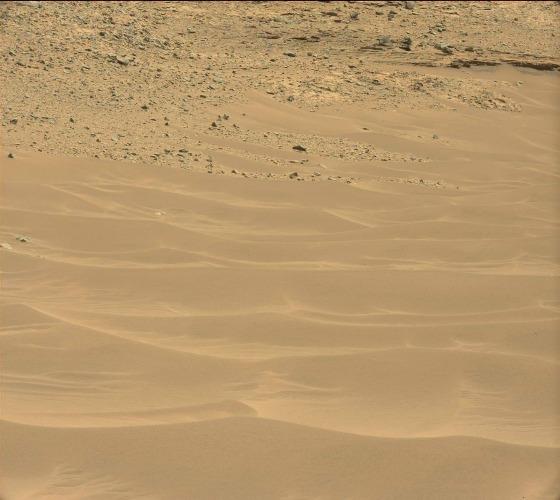
Terrain classes present: Bedrock, Gravel / Sand / Soil, Rock